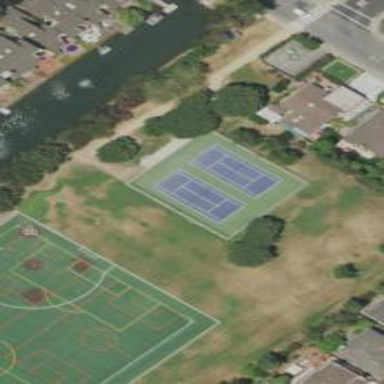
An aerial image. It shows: Asphalt tennis court on pitch.